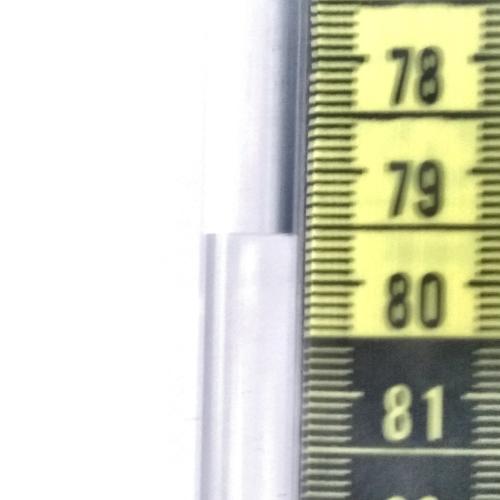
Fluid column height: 79.6 cm